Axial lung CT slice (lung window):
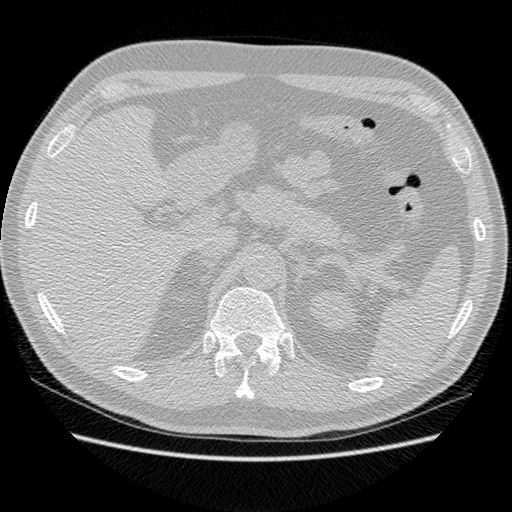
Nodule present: no